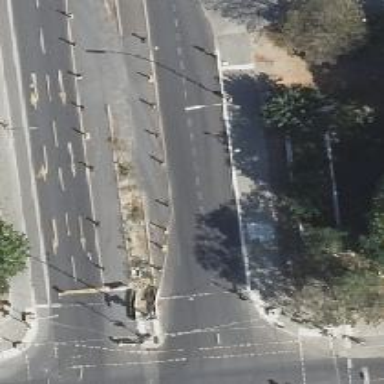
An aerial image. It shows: Secondary road with asphalt surface on bridge. The cycleway on the right is designed to share with buses.